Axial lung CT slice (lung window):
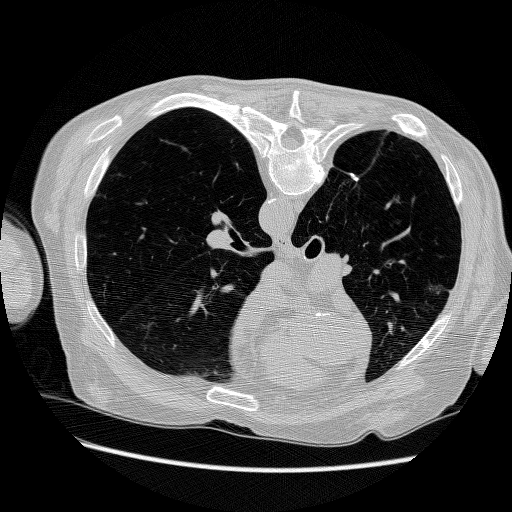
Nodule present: no